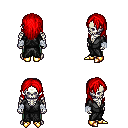
a pixel art fantasy rpg character, male body template, skeleton, gray robe, teal pants, red long hairstyle, white cloth bandages, gold boots, four views (front, back, left, right), 2x2 character sprite sheet, small pixel art, hard edges, no anti-aliasing